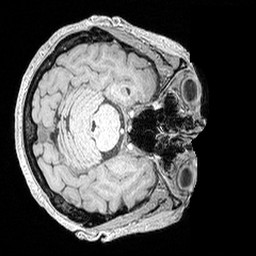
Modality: MP2RAGE
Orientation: axial
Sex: female
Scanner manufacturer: siemens
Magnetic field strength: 3 T
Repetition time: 5 s
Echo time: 0.00292 s